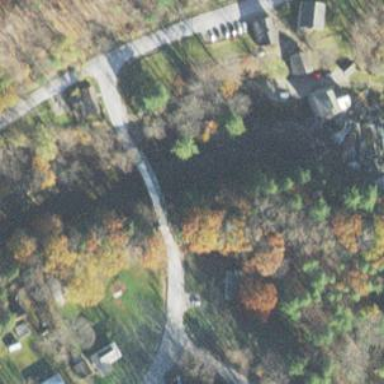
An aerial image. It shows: Unclassified road with covered bridge.